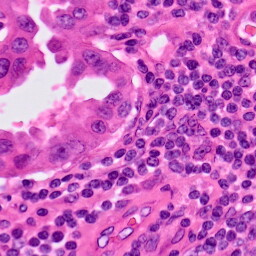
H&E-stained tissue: Lung